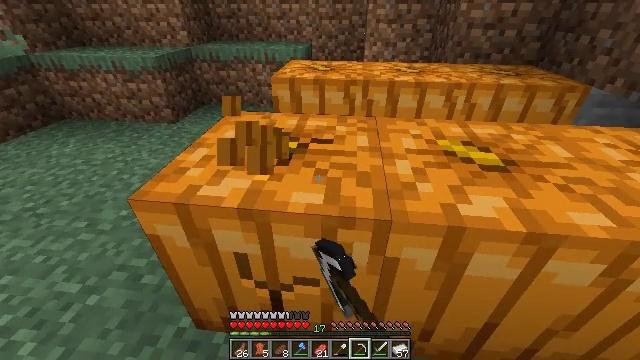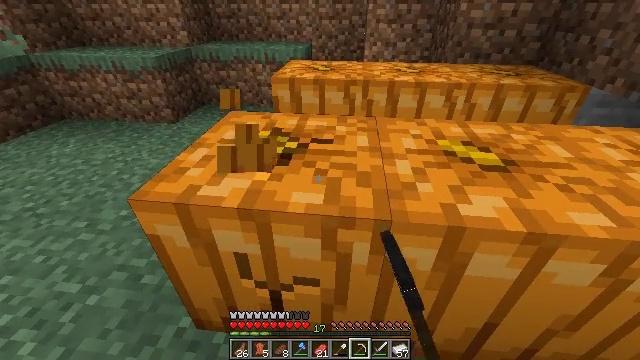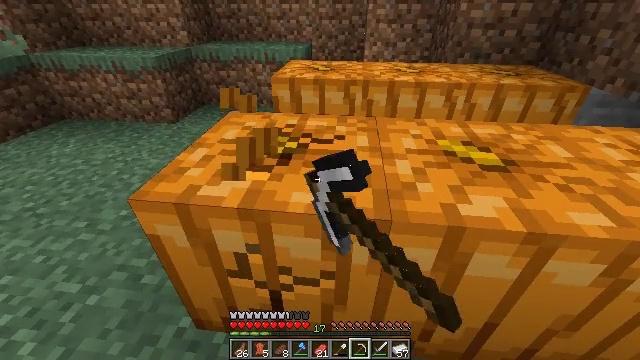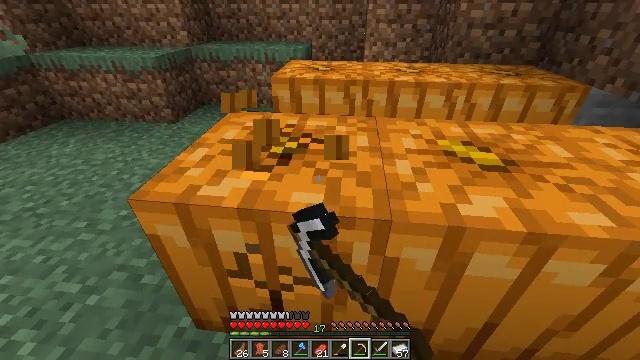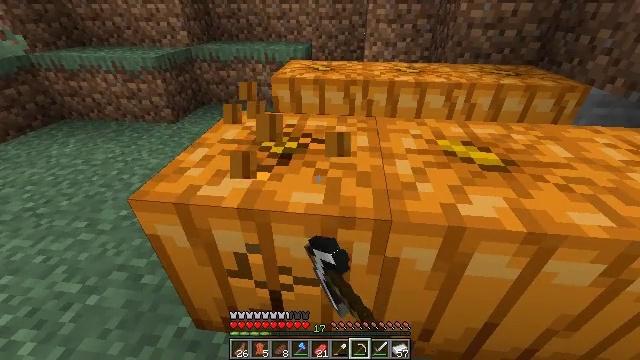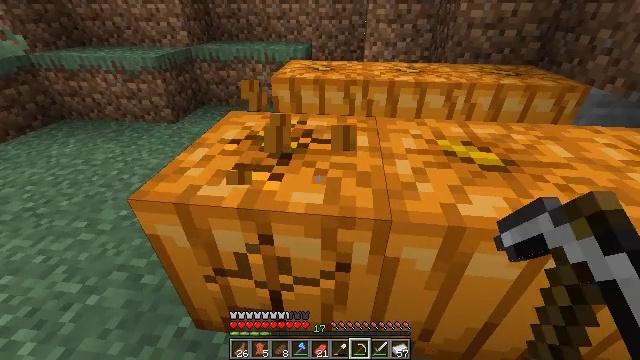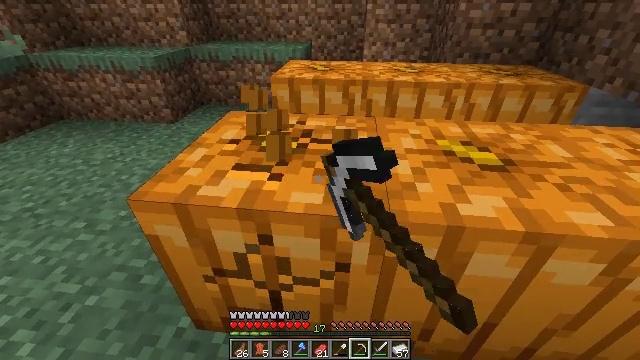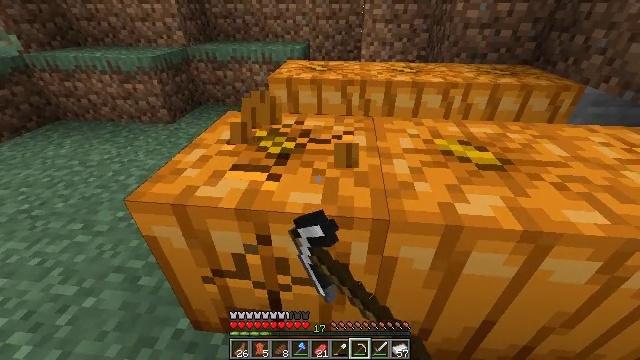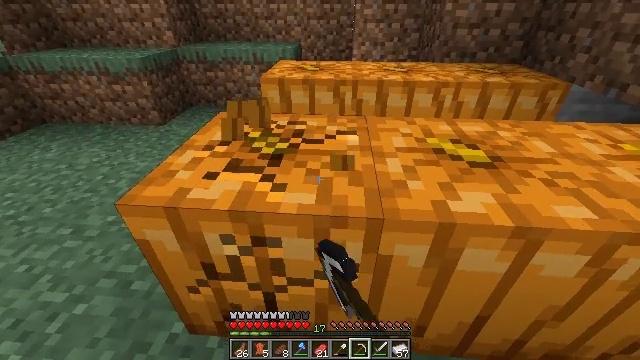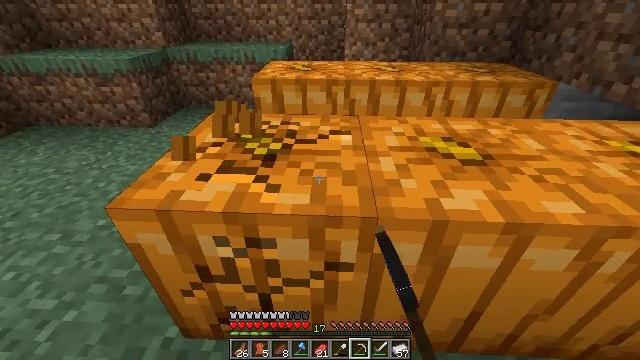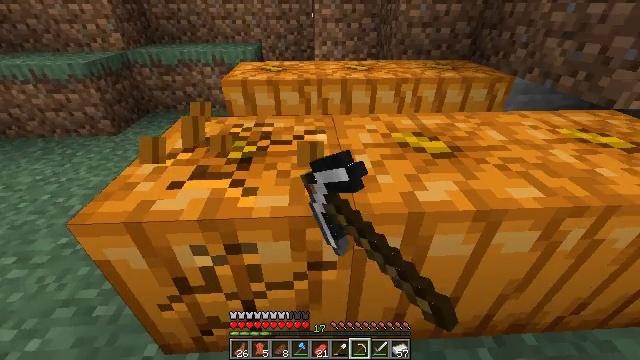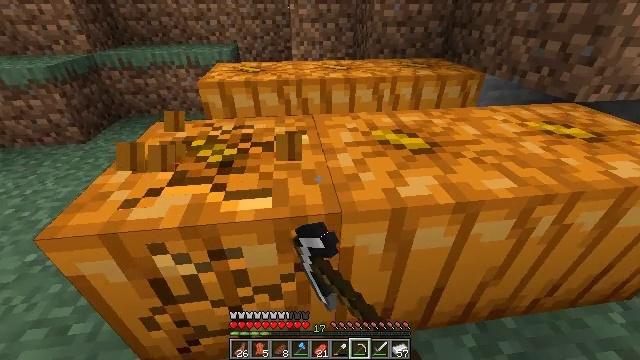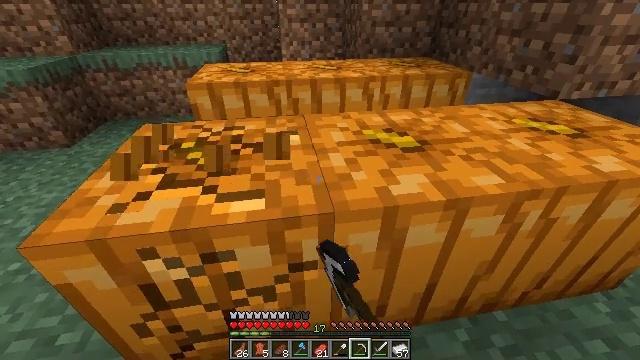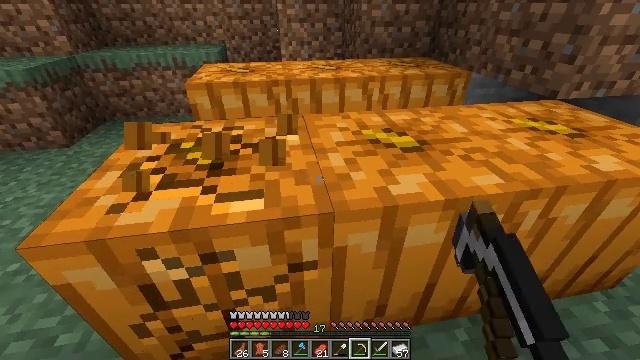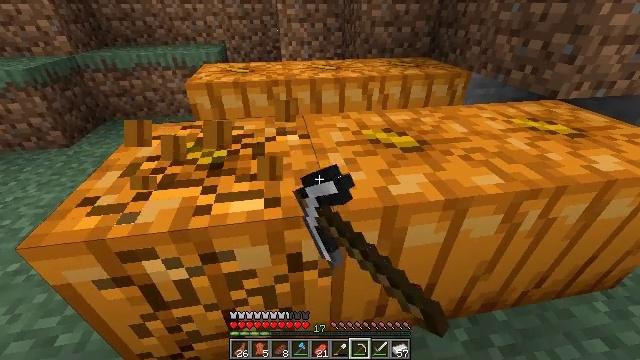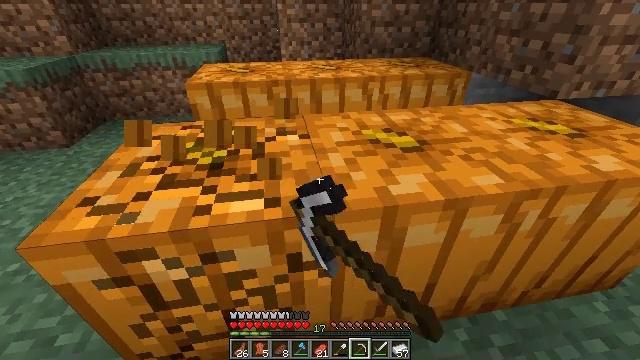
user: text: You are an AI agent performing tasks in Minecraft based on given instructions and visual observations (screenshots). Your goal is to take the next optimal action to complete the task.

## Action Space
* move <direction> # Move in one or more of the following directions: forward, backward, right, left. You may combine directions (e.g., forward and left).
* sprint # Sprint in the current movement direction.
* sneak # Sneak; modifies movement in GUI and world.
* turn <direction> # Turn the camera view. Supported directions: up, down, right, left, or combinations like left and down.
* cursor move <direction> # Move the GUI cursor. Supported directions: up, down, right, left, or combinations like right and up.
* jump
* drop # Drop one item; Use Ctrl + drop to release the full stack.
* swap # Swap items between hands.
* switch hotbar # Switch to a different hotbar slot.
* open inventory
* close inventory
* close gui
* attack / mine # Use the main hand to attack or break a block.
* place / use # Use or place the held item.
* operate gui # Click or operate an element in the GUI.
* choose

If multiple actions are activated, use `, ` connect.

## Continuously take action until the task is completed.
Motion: motion action
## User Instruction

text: Mine the pumpkin from the ground.
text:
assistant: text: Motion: attack / mine
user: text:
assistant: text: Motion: attack / mine
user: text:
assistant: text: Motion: attack / mine
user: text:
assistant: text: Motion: attack / mine
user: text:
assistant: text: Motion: attack / mine
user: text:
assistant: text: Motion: attack / mine
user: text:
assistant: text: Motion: attack / mine
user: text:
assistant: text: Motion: turn right, attack / mine
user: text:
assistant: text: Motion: turn right, attack / mine
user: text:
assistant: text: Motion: turn right, attack / mine
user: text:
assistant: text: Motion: turn right, attack / mine
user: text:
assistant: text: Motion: turn right, attack / mine
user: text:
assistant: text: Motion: attack / mine
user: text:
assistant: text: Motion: attack / mine
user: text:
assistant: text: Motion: attack / mine
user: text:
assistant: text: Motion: attack / mine
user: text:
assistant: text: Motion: attack / mine
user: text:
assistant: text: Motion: attack / mine
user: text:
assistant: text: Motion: attack / mine
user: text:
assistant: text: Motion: attack / mine
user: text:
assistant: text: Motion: turn left, attack / mine
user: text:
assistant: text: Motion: turn left and down, attack / mine
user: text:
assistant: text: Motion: turn left, attack / mine
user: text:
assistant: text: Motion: attack / mine
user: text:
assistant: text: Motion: attack / mine
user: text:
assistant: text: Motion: attack / mine
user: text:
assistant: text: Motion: attack / mine
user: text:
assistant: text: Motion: attack / mine
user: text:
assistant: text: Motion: attack / mine
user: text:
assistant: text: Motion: attack / mine